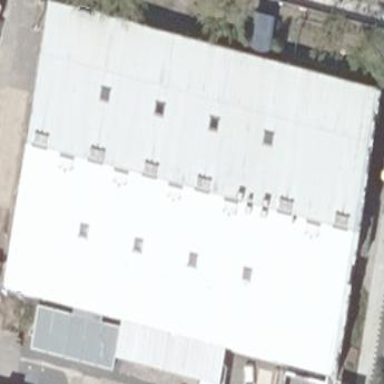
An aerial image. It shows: Gabled commercial building with white metal roof. The building is painted yellow.